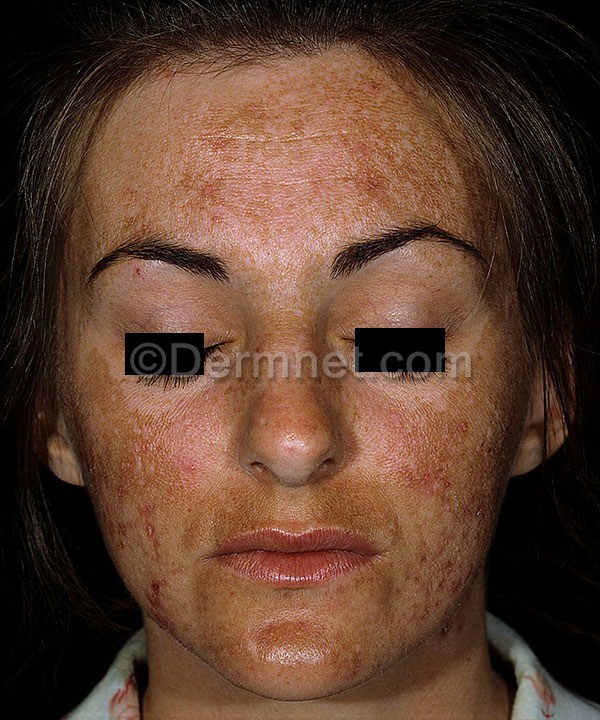
Disease: Light Diseases and Disorders of Pigmentation